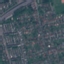
Land use / land cover: Residential